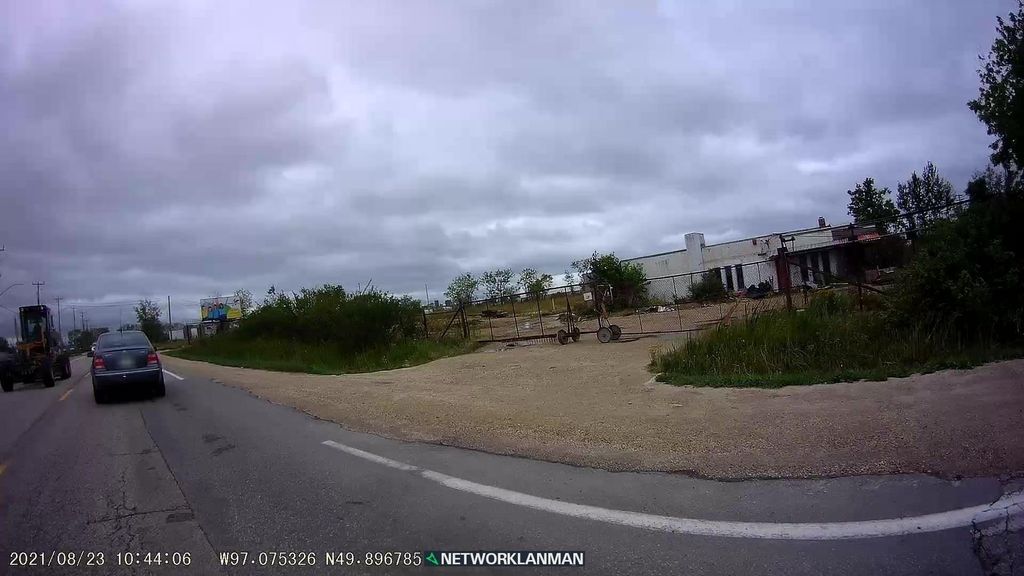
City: winnipeg